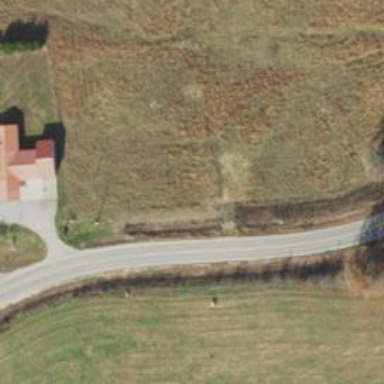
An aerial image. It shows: Secondary road.